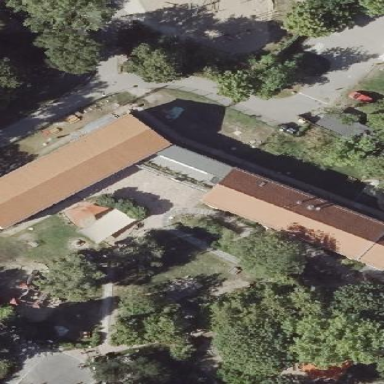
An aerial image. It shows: School building.